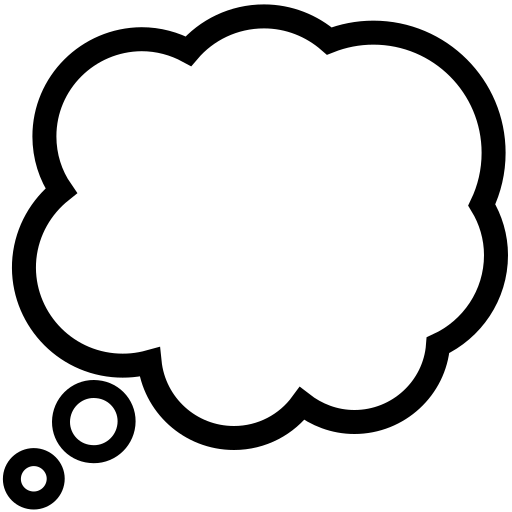
Emoji: 💭